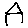
Label: house